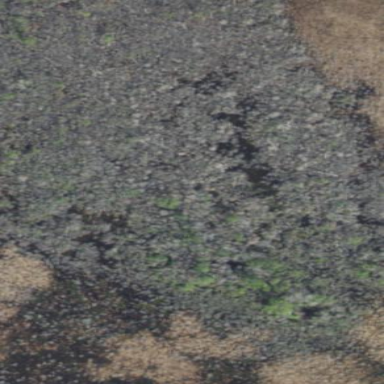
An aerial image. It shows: Swamp in wetland area.